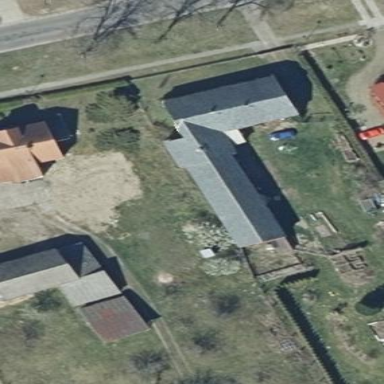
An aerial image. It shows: Farm auxiliary building with gabled roof oriented along its length.